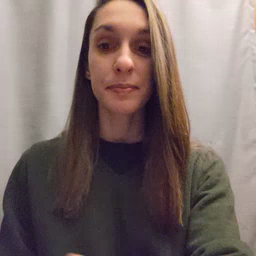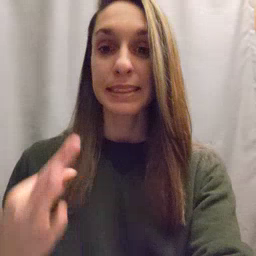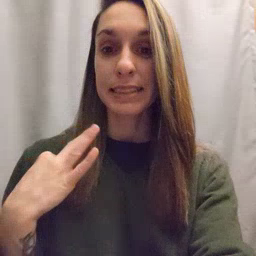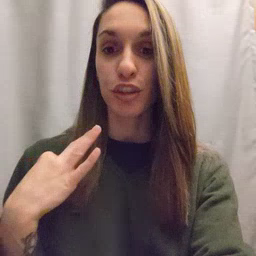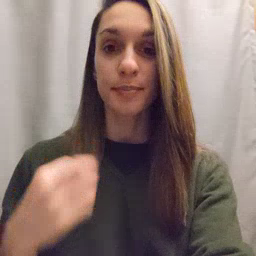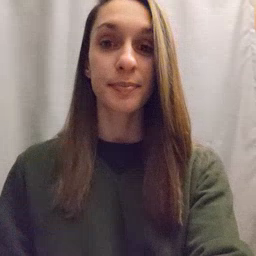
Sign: shirt